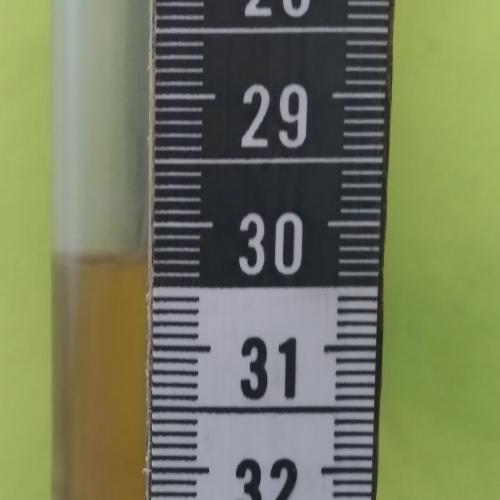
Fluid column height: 30.3 cm